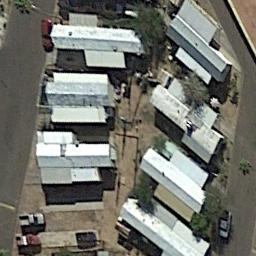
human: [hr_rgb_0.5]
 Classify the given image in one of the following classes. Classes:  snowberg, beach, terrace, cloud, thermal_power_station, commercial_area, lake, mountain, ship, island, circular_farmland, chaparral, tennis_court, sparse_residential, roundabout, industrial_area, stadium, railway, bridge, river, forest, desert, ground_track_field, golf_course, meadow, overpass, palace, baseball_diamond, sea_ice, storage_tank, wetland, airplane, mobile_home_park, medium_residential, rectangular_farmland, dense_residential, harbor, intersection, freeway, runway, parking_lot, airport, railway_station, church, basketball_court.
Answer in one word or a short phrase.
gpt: mobile_home_park